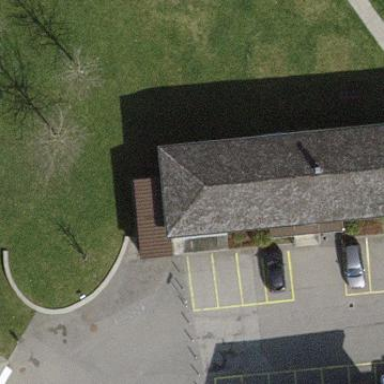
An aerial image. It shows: Kindergarten building.